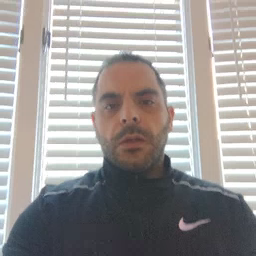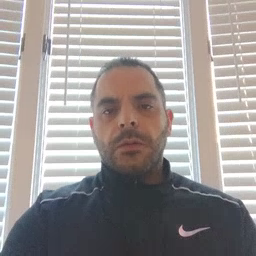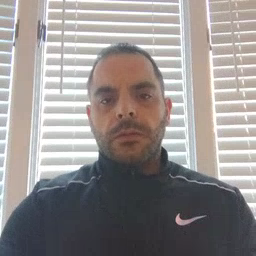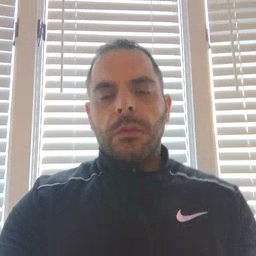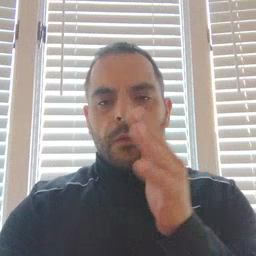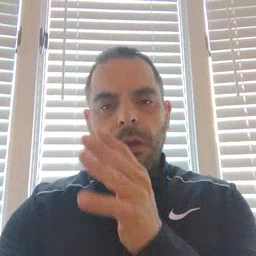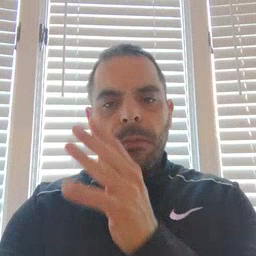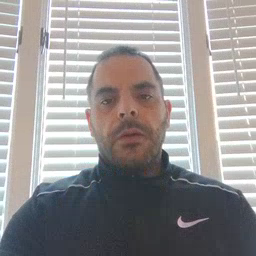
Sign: farm